The image is the raw time-domain waveform of a rolling-element bearing's vibration signal. Determine the bearing's health state. Answer with exactly one of: normal, inner_race, outer_race, ball.
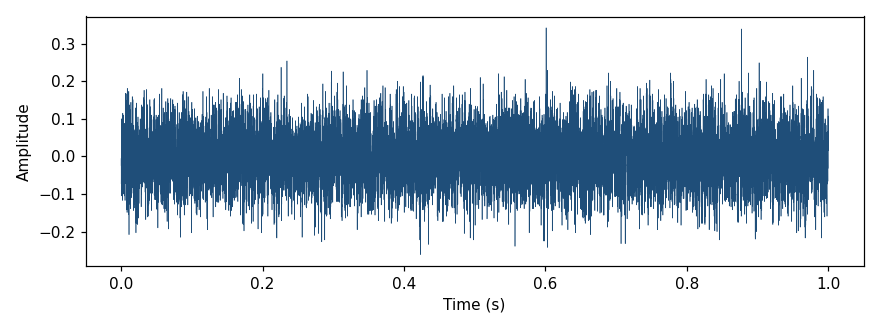
Answer: normal